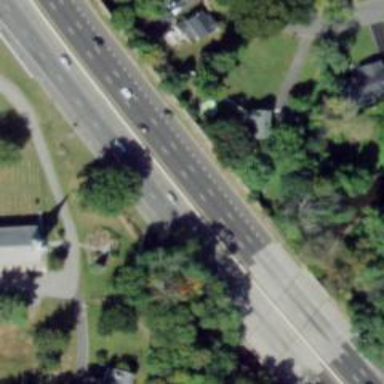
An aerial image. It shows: Trunk link highway bridge.